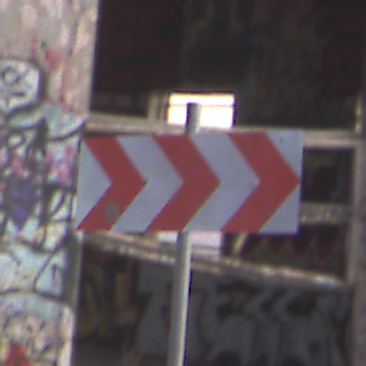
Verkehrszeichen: RichtungstafelnInKurvenGrossLinks
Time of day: SunriseSunset
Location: Outdoor (Suburban)
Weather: PartlyCloudy
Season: NotSpecified
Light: Natural